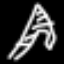
Label: The Eiffel Tower